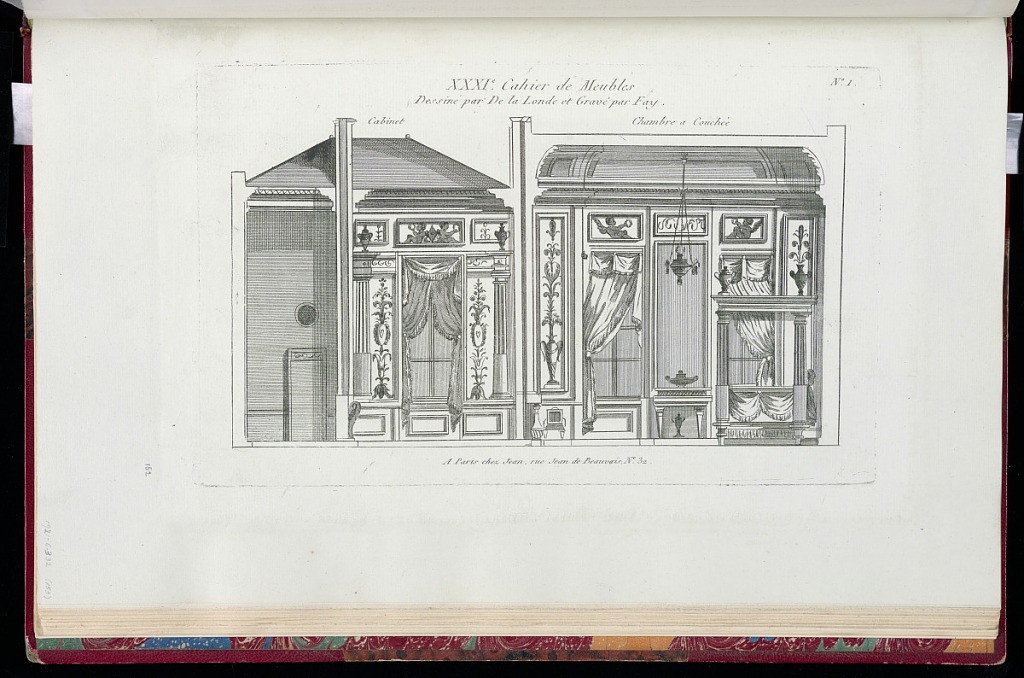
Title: Elevation of a Private Study and a Bedroom
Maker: Richard de Lalonde, French, active 1780–96
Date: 1780-1789
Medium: Etching on off-white laid paper
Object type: Print
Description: Elevation of a private study and a bedroom. The rooms are decorated with panels of grotesque ornament and urns. The plate is numbered.